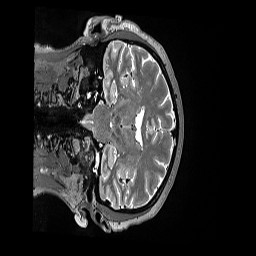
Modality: T2w
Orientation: coronal
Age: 38
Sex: female
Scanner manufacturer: siemens
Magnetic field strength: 3 T
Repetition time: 3.2 s
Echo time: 0.564 s